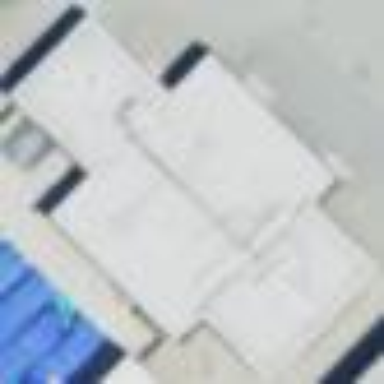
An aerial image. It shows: School building.